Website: lowes
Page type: address-validator
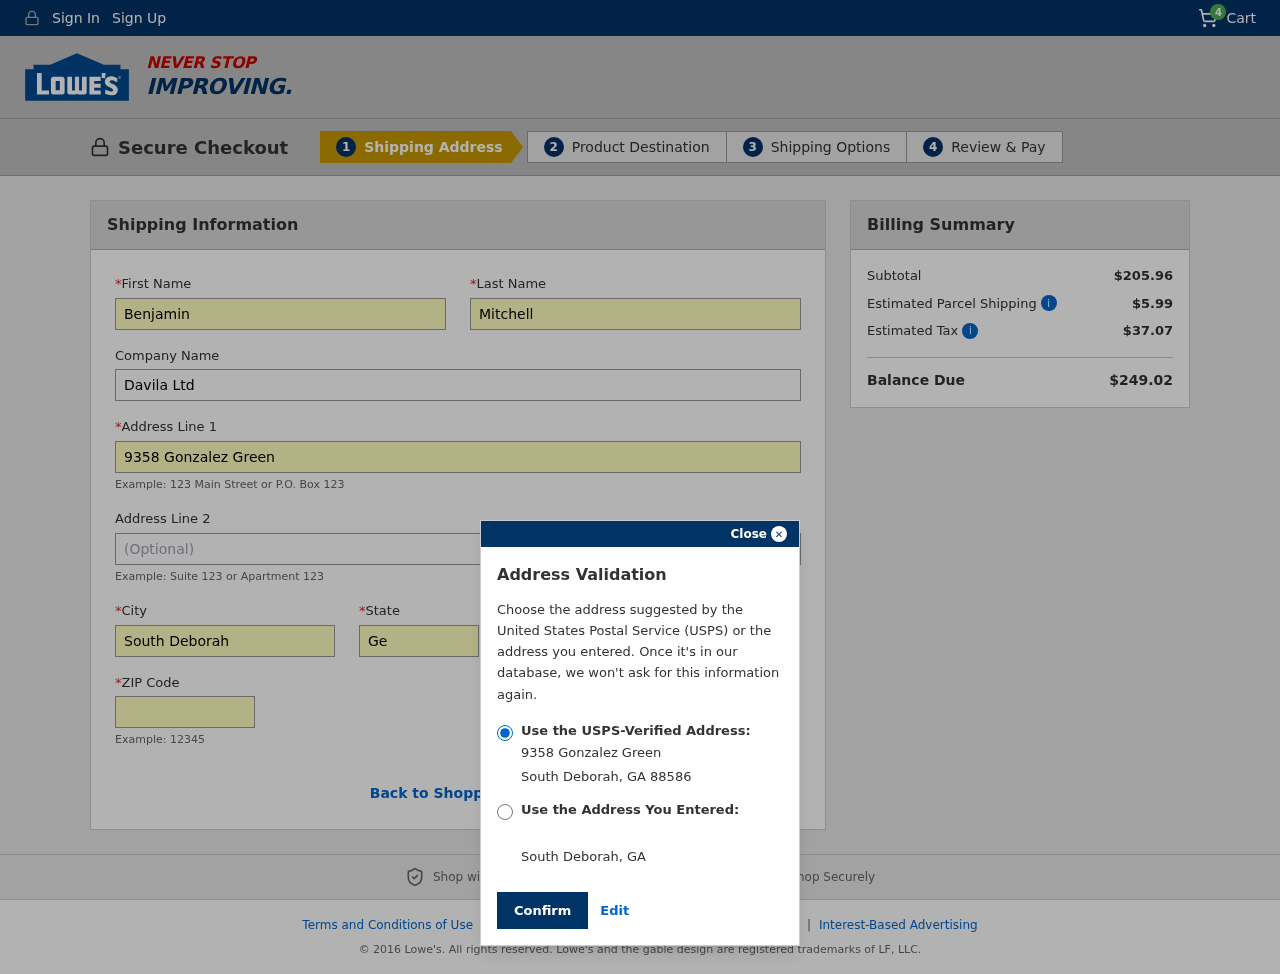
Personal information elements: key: PII_CITY
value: South Deborah
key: PII_COMPANY
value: Davila Ltd
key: PII_FIRSTNAME
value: Benjamin
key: PII_LASTNAME
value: Mitchell
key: PII_POSTCODE
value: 88586
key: PII_STATE
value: Georgia
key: PII_STATE_ABBR
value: GA
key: PII_STREET
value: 9358 Gonzalez Green
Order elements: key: ORDER_NUM_ITEMS
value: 4
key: ORDER_SUBTOTAL
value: $205.96
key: ORDER_SHIPPING_COST
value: $5.99
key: ORDER_TAX
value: $37.07
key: ORDER_TOTAL
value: $249.02